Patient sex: M
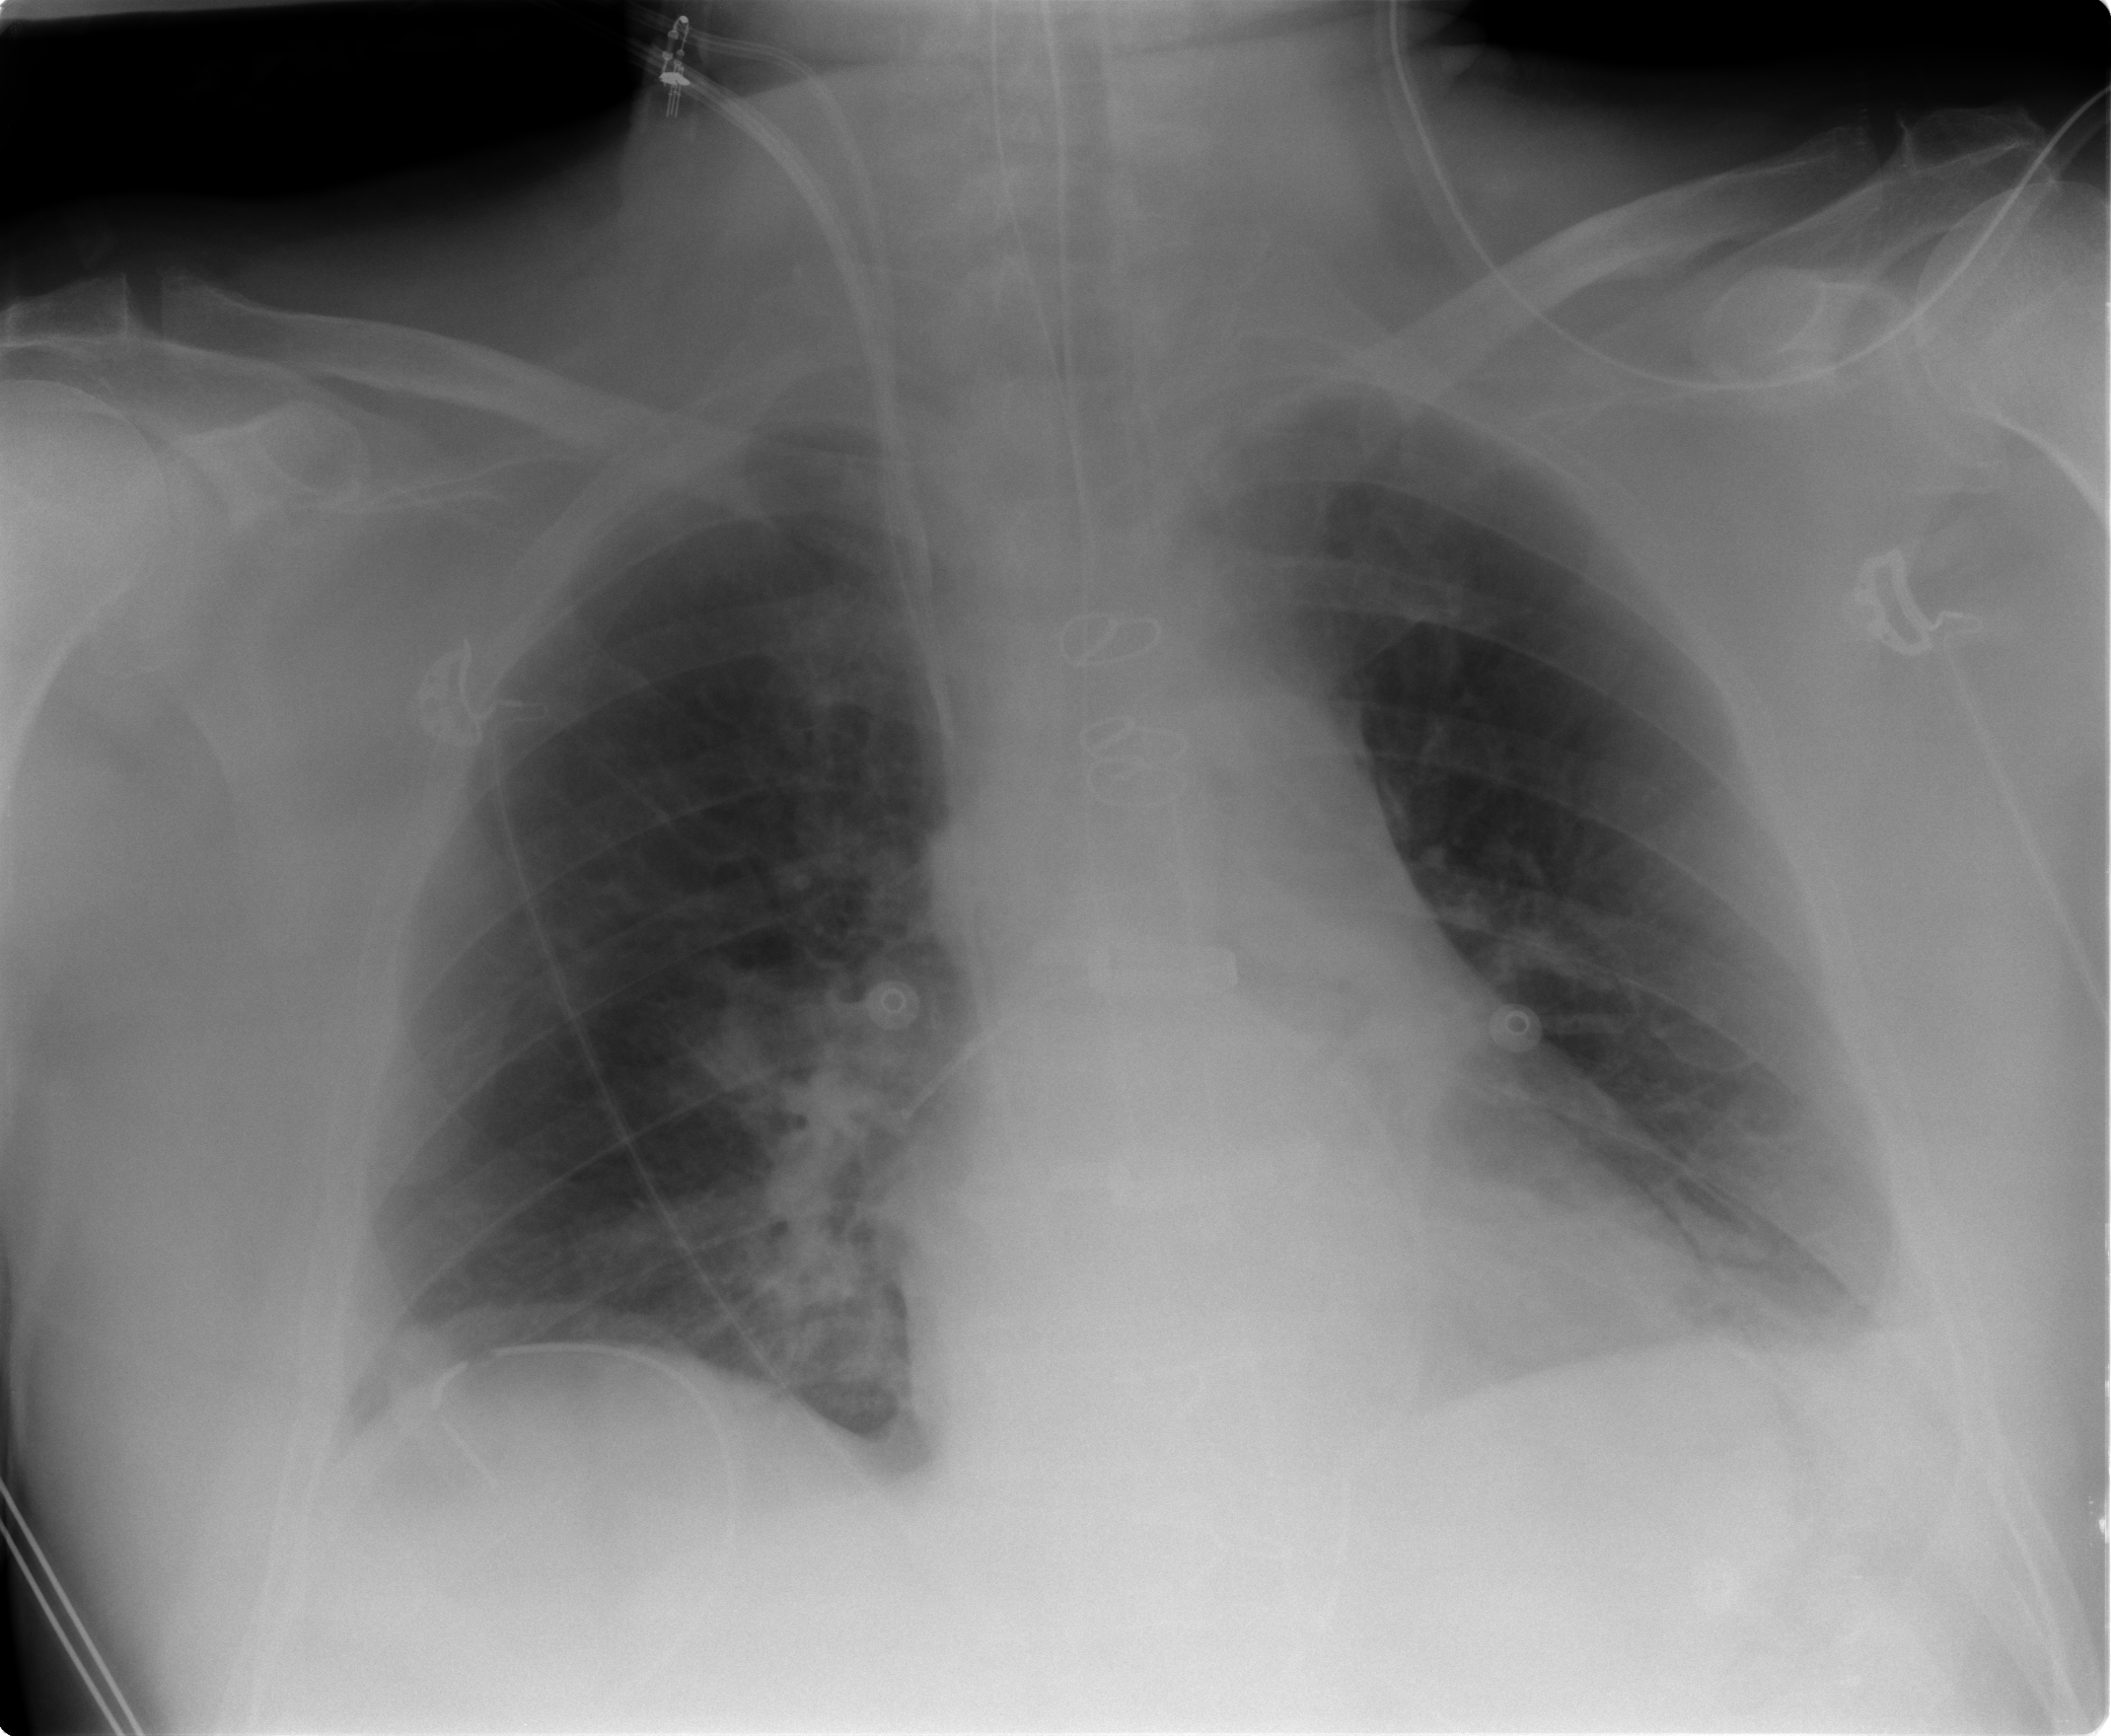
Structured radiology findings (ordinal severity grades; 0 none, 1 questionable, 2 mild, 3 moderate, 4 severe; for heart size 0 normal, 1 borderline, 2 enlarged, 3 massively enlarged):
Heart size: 0
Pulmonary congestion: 1
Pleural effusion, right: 1
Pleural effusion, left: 2
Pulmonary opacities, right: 1
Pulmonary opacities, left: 0
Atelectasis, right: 2
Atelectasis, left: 0